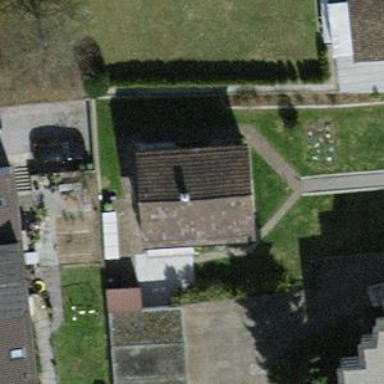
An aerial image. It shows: Building with tile roof.